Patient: sex M, age 46
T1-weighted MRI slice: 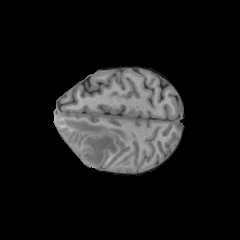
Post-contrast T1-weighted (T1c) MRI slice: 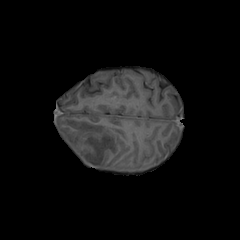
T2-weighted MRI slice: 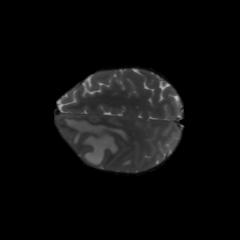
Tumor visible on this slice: yes
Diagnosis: Glioblastoma, IDH-wildtype
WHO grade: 4